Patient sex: M
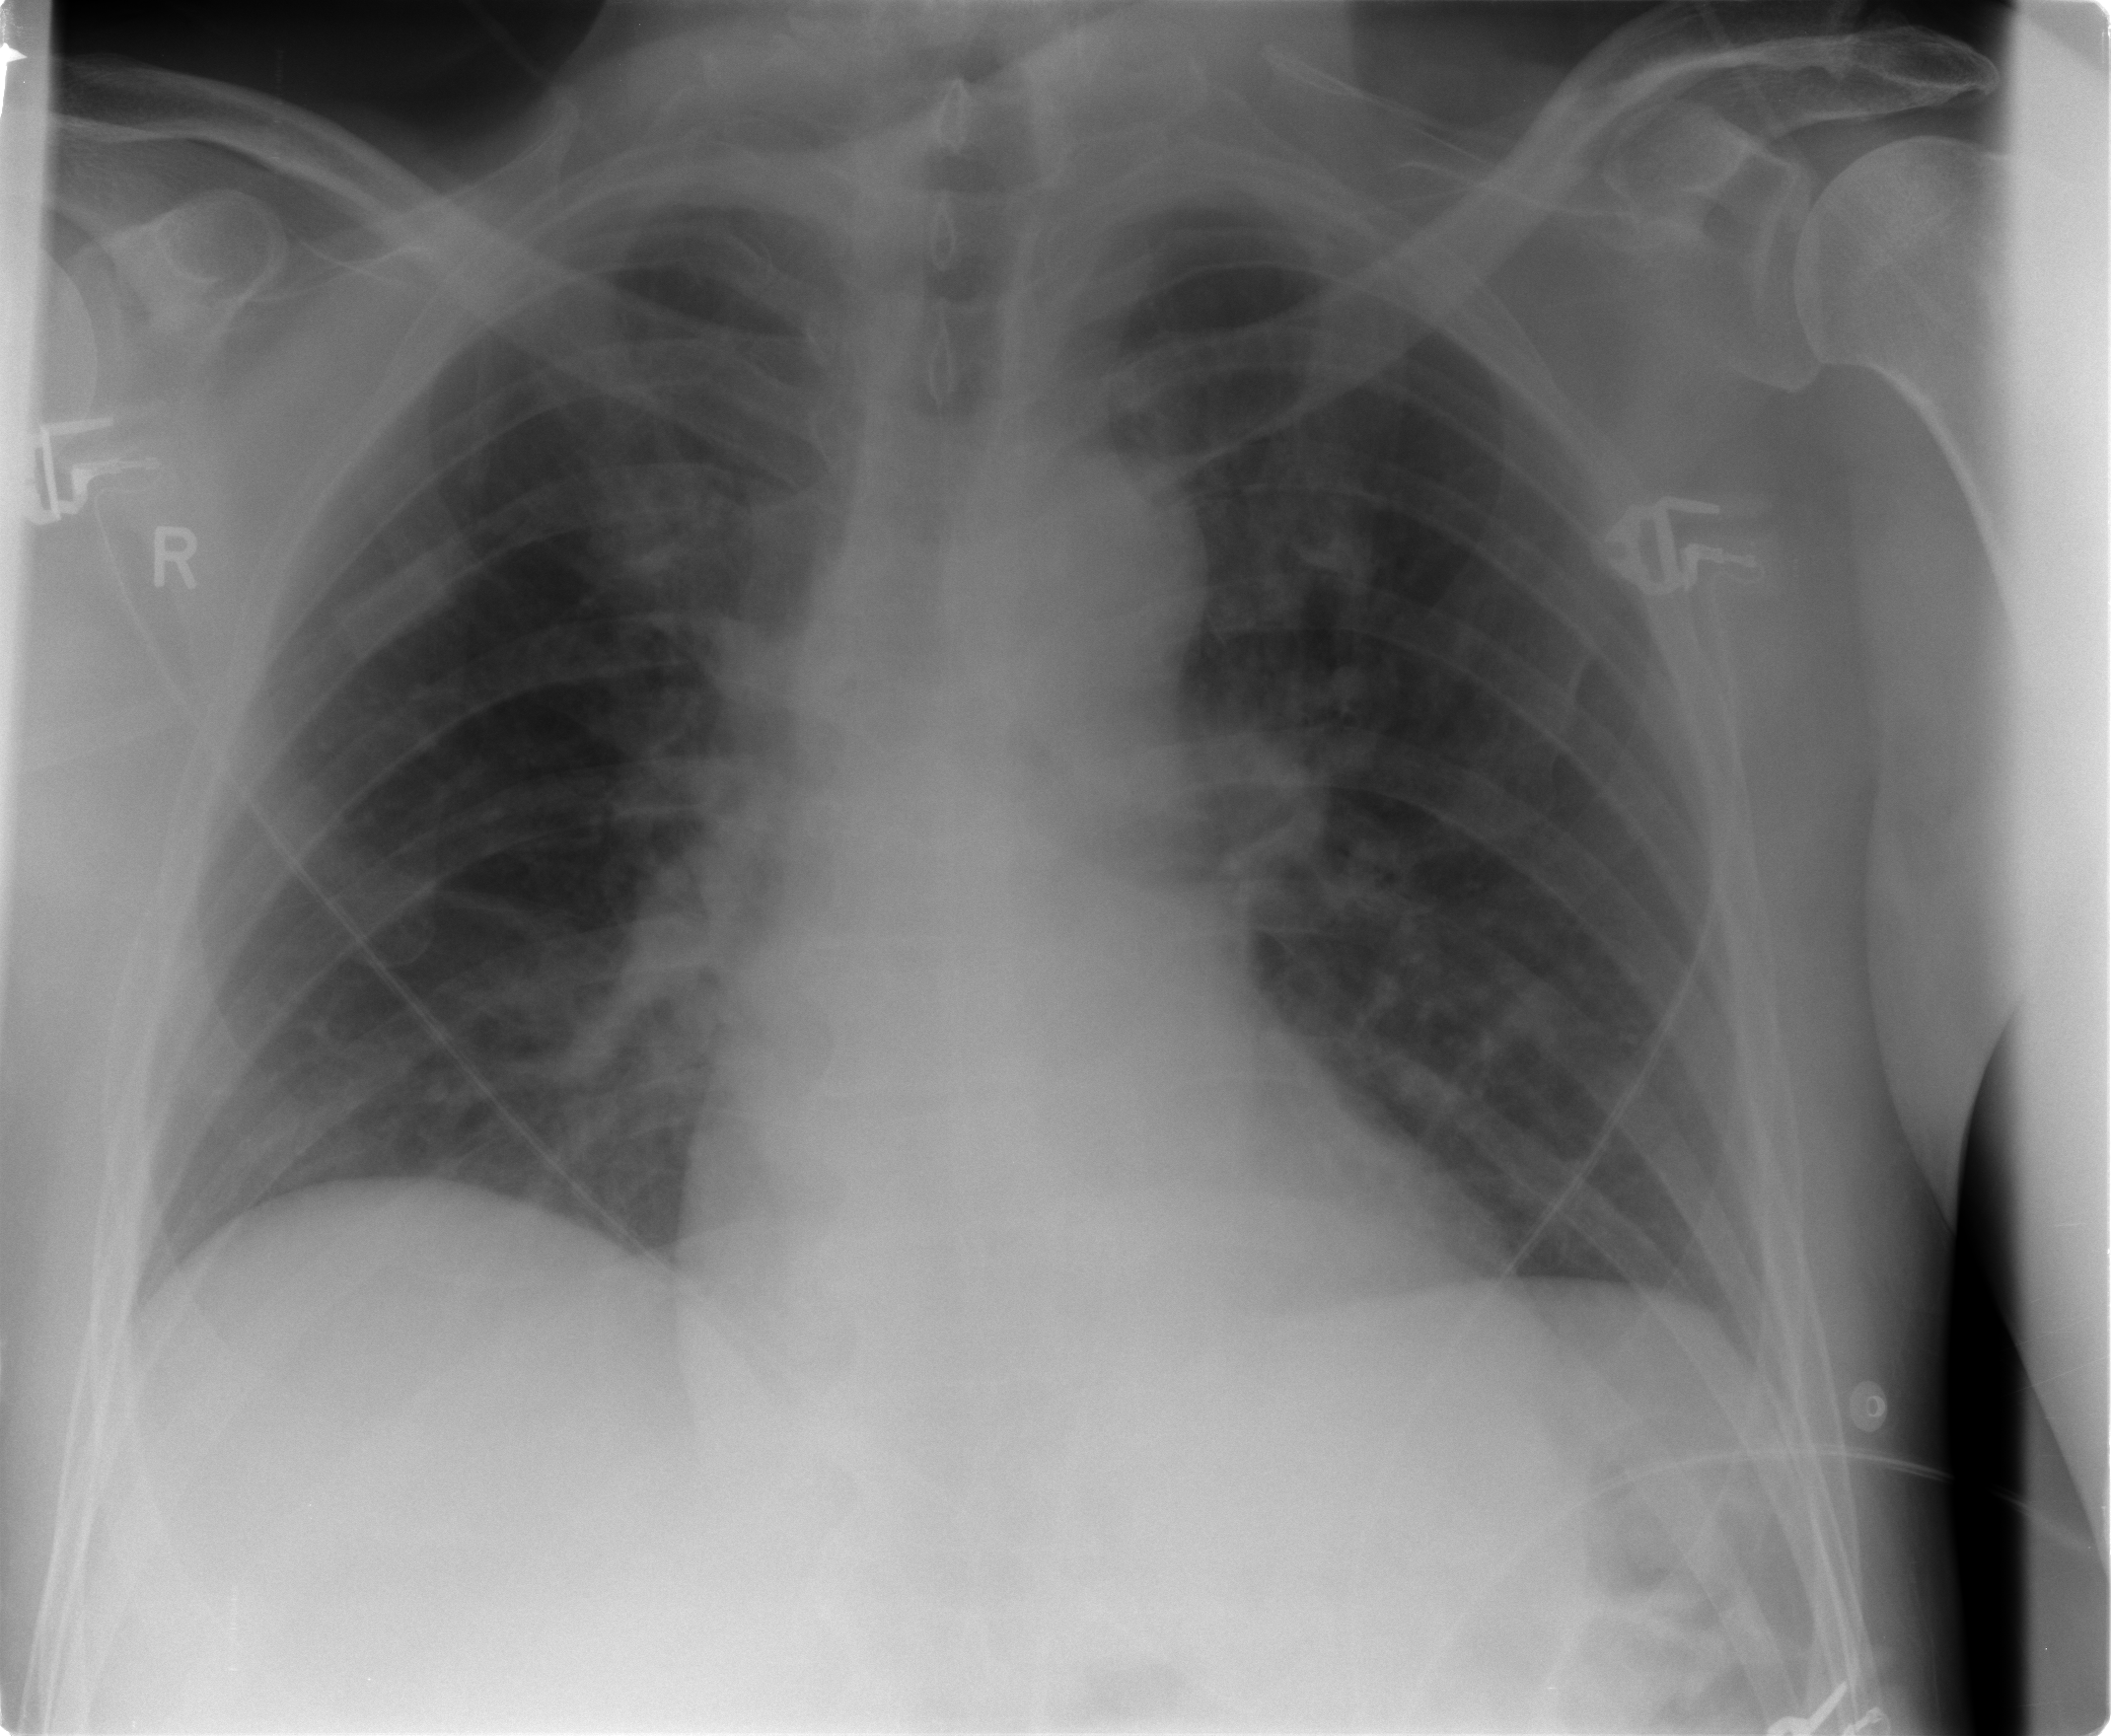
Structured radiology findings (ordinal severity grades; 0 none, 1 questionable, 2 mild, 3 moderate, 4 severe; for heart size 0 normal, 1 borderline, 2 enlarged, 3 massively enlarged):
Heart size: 1
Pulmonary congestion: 1
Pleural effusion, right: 0
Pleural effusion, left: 0
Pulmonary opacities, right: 0
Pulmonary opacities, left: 0
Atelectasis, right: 1
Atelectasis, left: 0